Question: I am doing some assembly homework and thought the best way to get my head around what is going on is to watch what happens in the registers as the program runs. In Visual Studio You can view the registers but I am doing an operation that only changes things in the lower 8-bits of one of my registers so im not sure what I should be looking at. Can anyone help me out?
Here's the question and the code I'm running:
'''
TITLE MASM Template (main.asm)
INCLUDE Irvine32.inc
.data var1 SBYTE -4, -2, 3, 1
.code main PROC
call Clrscr
mov al, var1 mov ah, [var1+3]
exit main ENDP
END main
'''
Im pretty sure the answer is -4 after the first statement and 1 after the second statement but I want to see it in the registers.
and the register window i have to look as in VS:

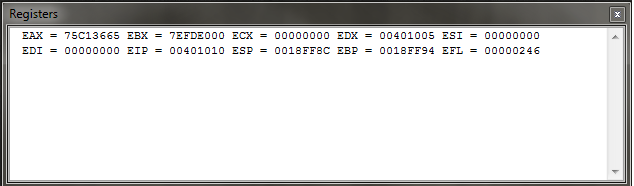
Answer: The 'ah' and 'al' registers are just aliases for the lower two bytes of 'eax', and so you can just monitor the 'eax' entry in the register window. In your example, 'ah' is '0x36' and 'al' is '0x65'. You might also need 'mov al, [var1]' to get the value at that address, but I am not sure about that.